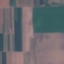
Land use / land cover: AnnualCrop